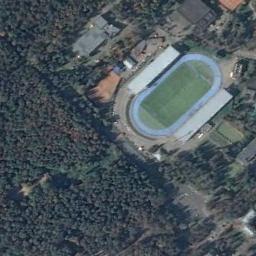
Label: stadium